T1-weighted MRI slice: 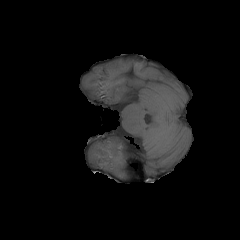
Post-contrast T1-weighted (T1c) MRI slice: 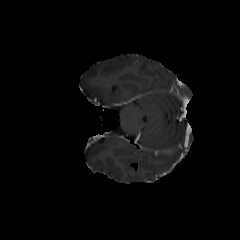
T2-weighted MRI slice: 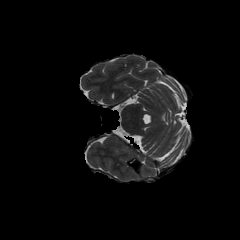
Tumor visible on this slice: no